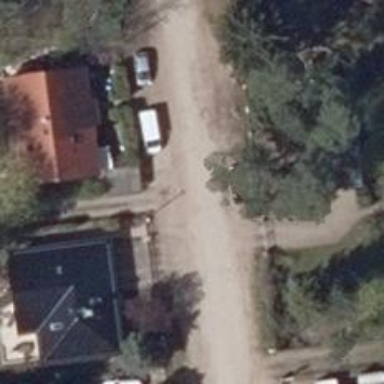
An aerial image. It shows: Residential road with sandy surface.